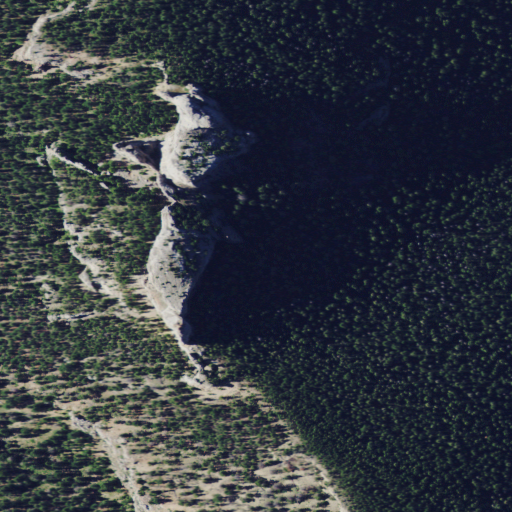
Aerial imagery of cape in Montana named Russell Point containing only evergreen forest